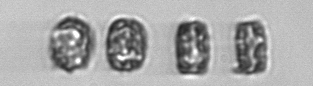
Label: Thalassiosira